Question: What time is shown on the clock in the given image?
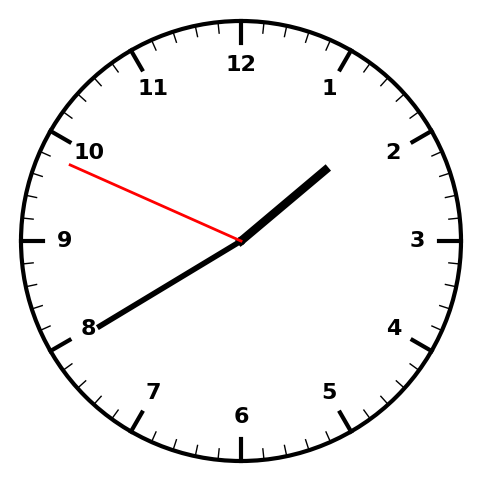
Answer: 01:39:49